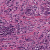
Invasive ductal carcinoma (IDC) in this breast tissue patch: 1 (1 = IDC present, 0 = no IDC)